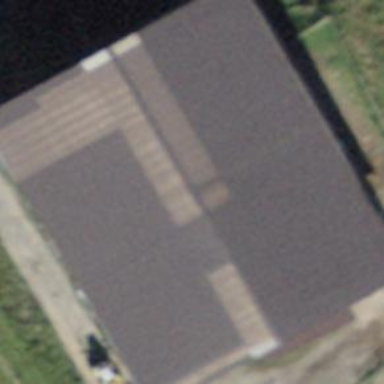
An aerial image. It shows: Barn.